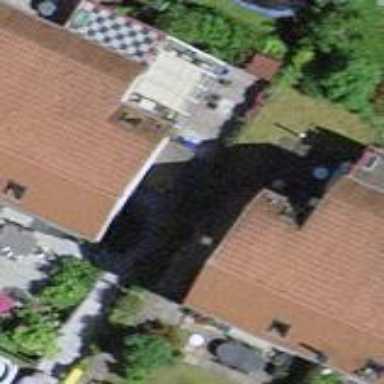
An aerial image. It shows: Semidetached house with gabled roof.